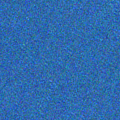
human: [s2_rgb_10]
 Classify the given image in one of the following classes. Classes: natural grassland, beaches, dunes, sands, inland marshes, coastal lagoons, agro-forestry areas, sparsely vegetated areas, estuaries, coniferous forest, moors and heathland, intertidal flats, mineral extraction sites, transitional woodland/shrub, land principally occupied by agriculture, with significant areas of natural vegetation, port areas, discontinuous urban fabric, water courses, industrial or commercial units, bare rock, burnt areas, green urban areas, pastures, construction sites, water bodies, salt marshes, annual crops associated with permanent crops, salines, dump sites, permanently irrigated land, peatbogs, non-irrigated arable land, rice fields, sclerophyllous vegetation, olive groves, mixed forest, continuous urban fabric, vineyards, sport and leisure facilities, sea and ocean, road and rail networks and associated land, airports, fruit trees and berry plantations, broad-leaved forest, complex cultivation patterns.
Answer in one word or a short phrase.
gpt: sea and ocean